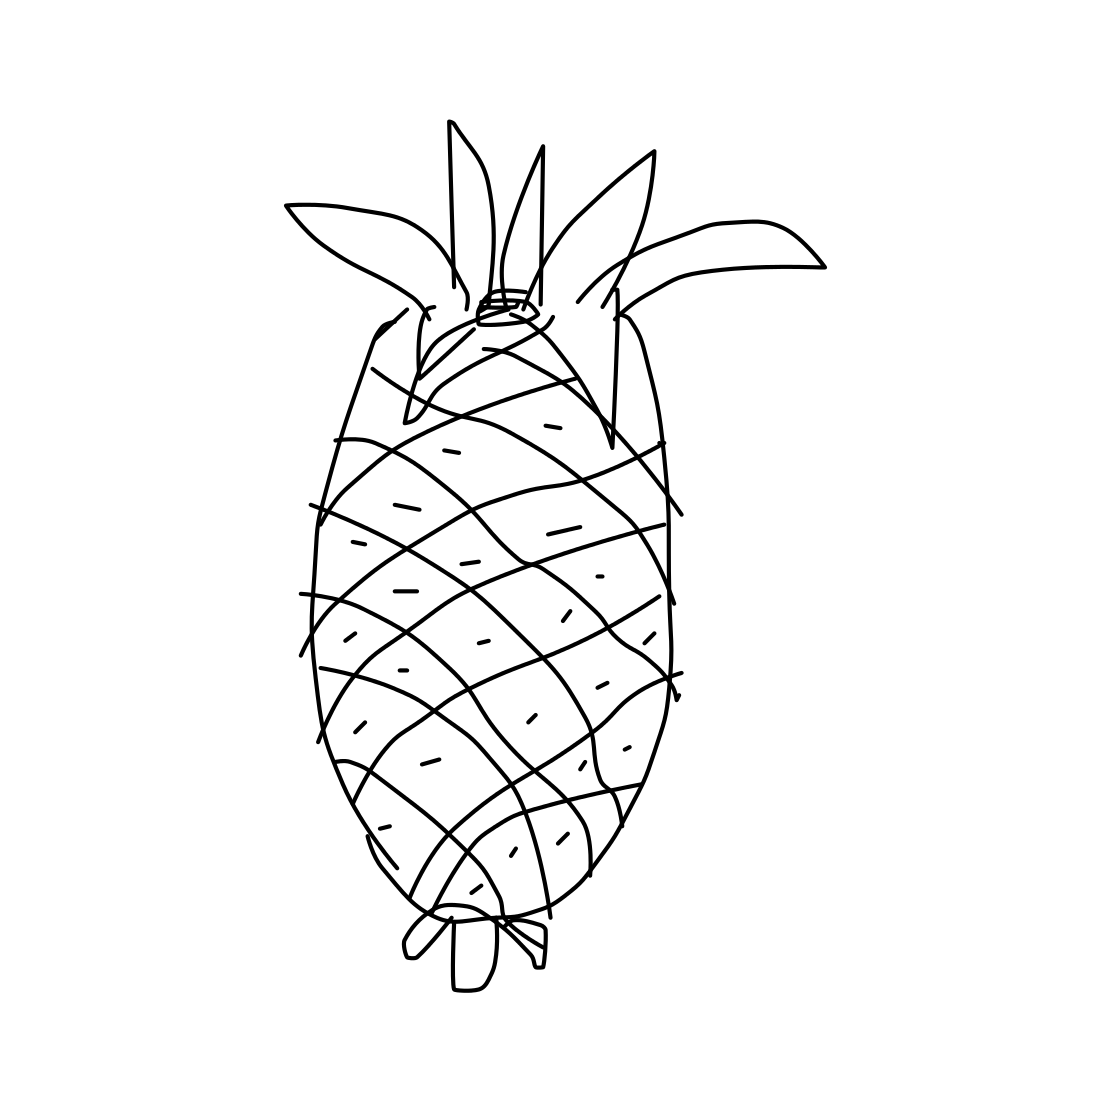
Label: pineapple